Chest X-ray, AP view. Patient: 58 years old, sex F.
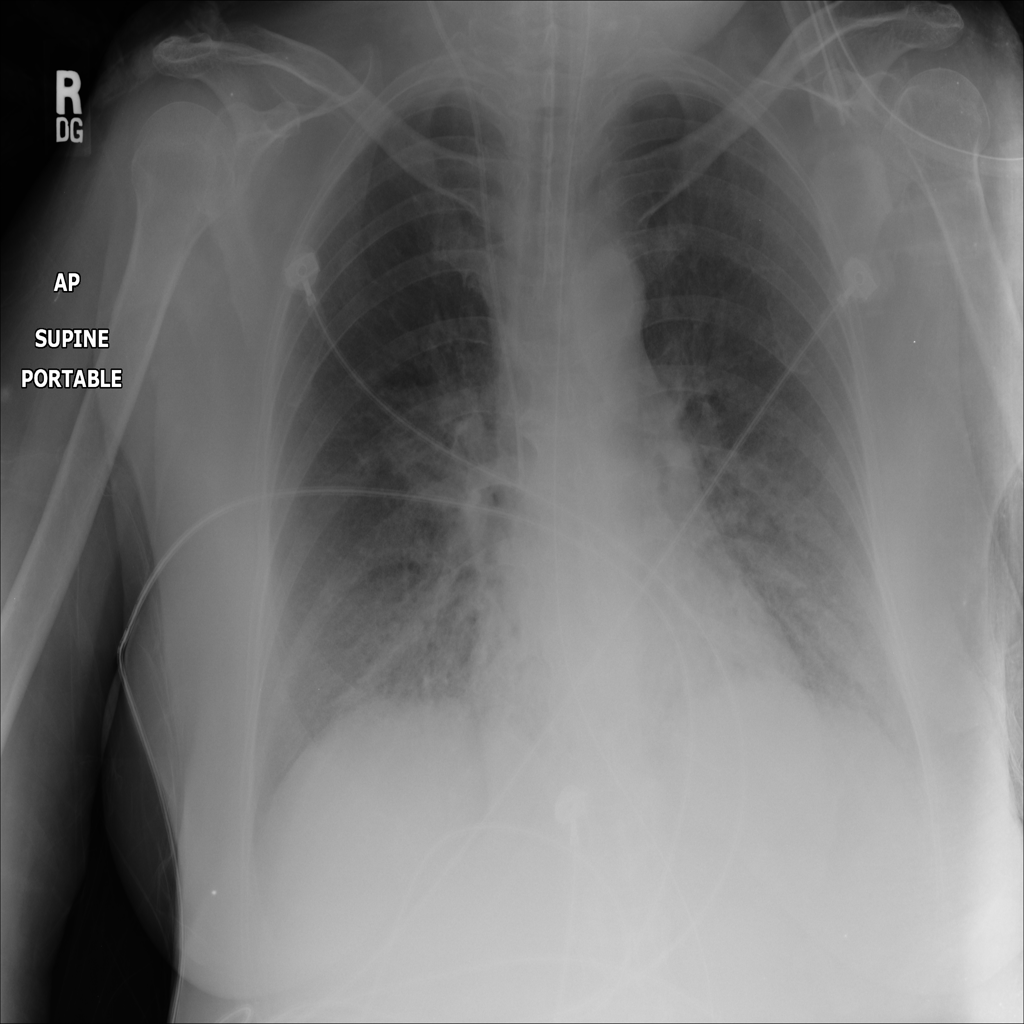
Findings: No Finding